Field crop: tomato
Growth stage: 1
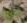
Species: solanum